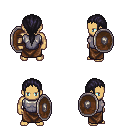
a pixel art fantasy rpg character, male body template, human, tanned skin, steel chest armor, robe skirt, raven ponytail hairstyle, shield, four views (front, back, left, right), 2x2 character sprite sheet, small pixel art, hard edges, no anti-aliasing